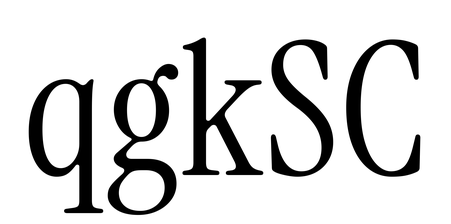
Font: InstrumentSerif-Regular